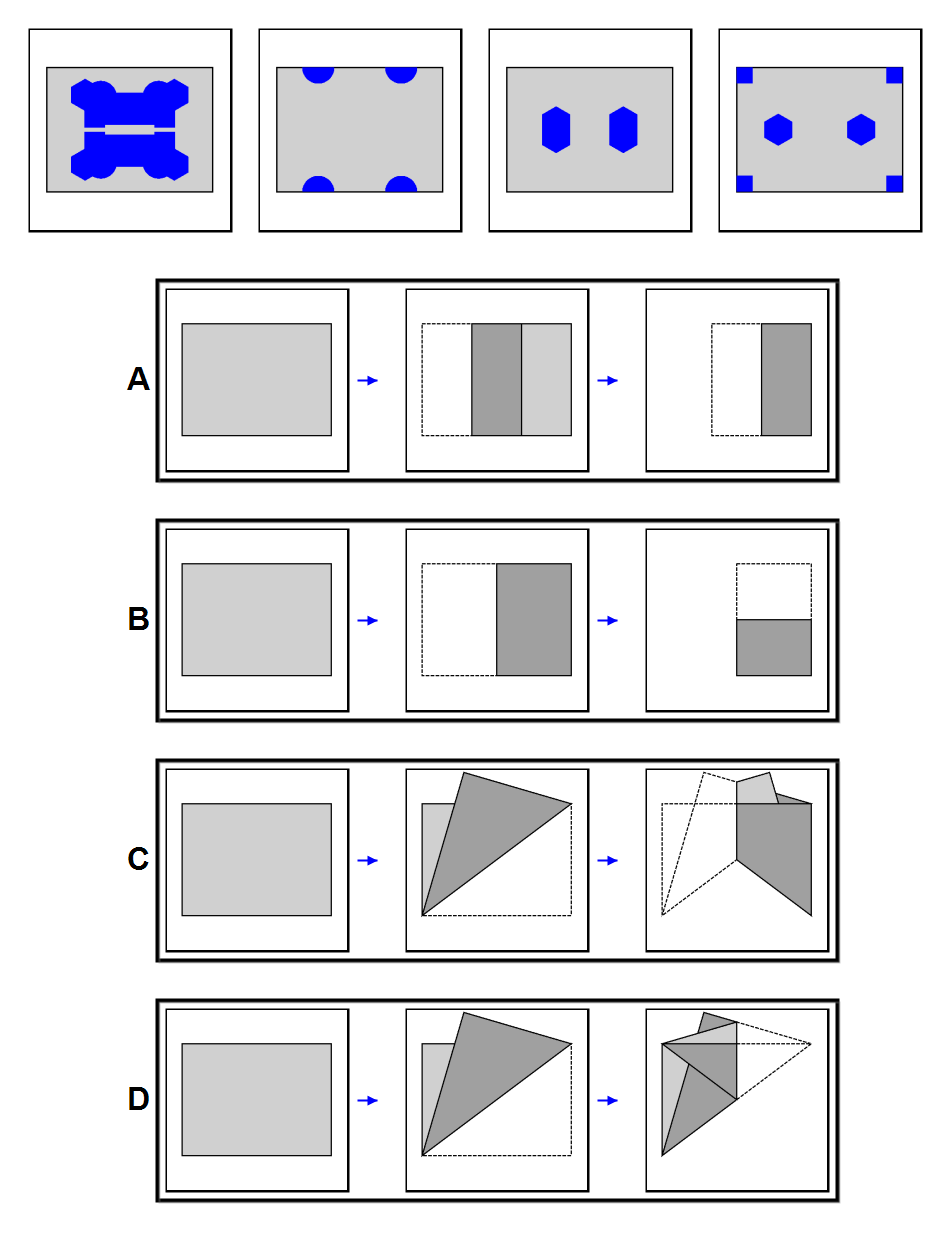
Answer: B